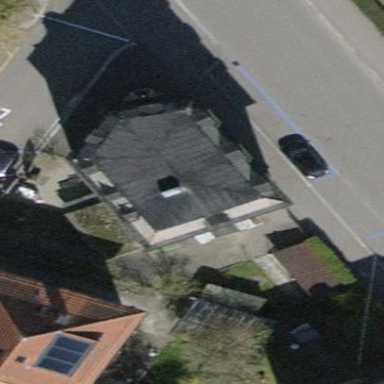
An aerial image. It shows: Unique apartment building with quadruple saltbox roof shape.